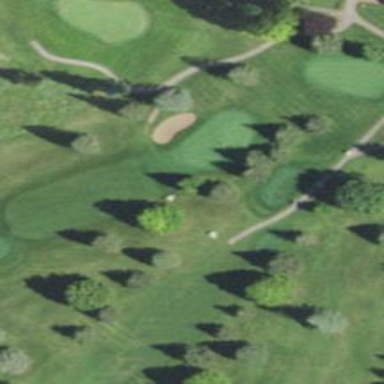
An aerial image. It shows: View of golf hole.